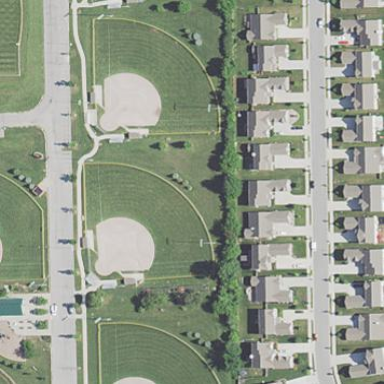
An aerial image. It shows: Softball pitch used for baseball games.